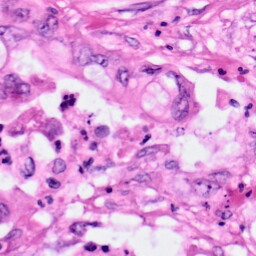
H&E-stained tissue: Pancreatic